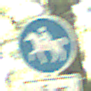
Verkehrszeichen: Reitweg
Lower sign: EinspurigeFahrzeugeFrei2
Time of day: Midday
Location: Outdoor (Nature)
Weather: Clear
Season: NotSpecified
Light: Natural